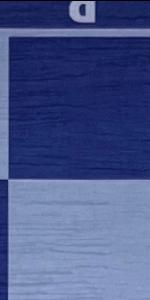
Label: Empty